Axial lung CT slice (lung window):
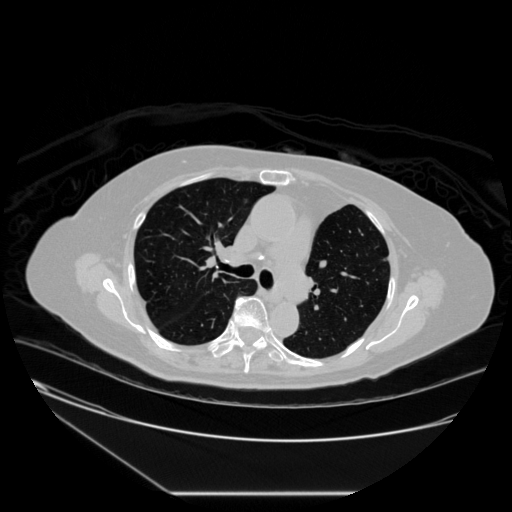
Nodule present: no